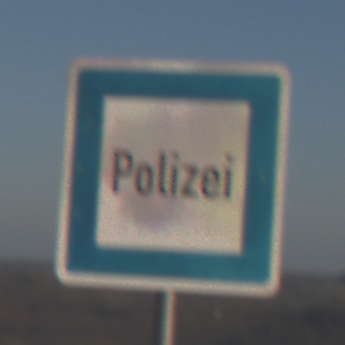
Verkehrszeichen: Polizei
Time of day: MorningAfternoon
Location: Outdoor (Nature)
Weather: Clear
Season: Winter
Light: Natural